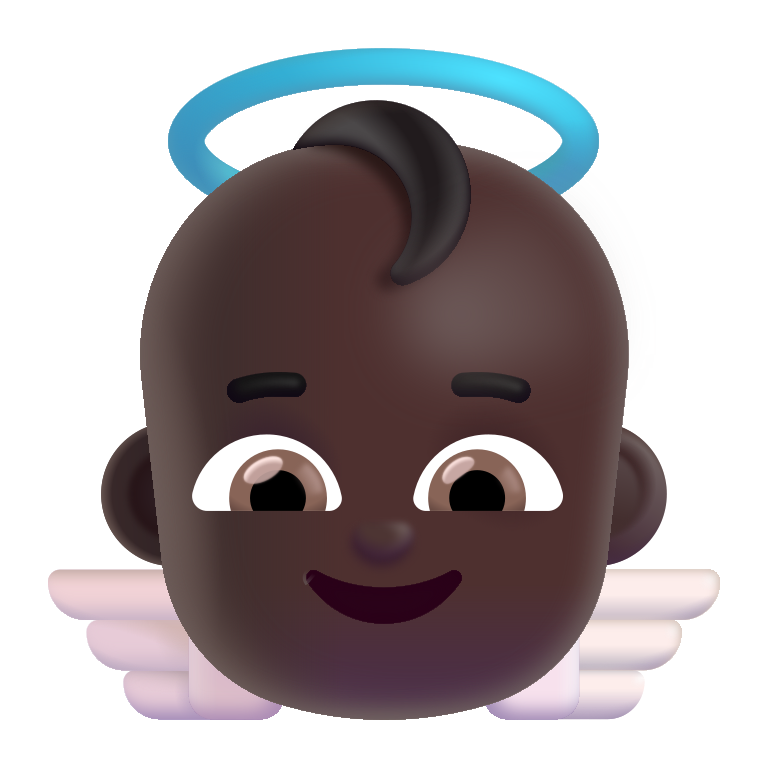
baby angel color dark